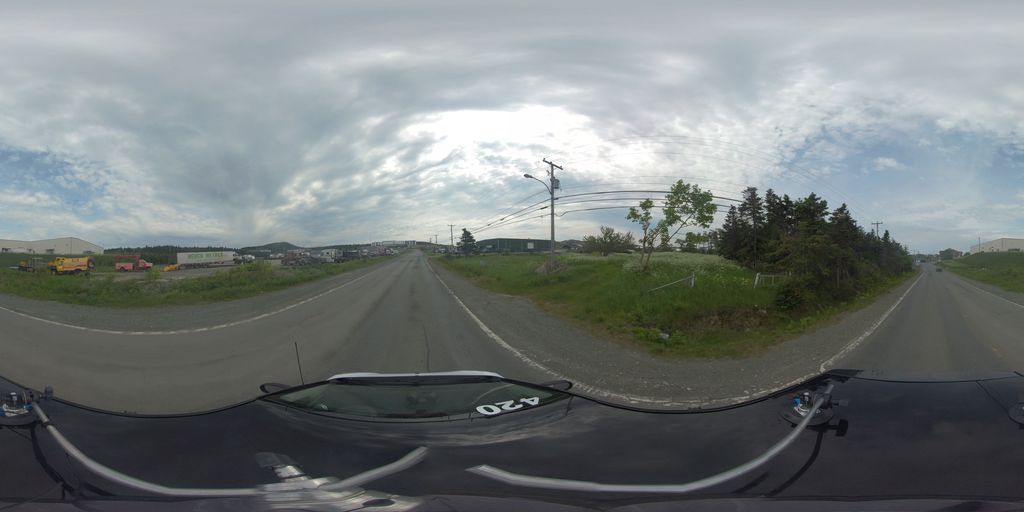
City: st_johns